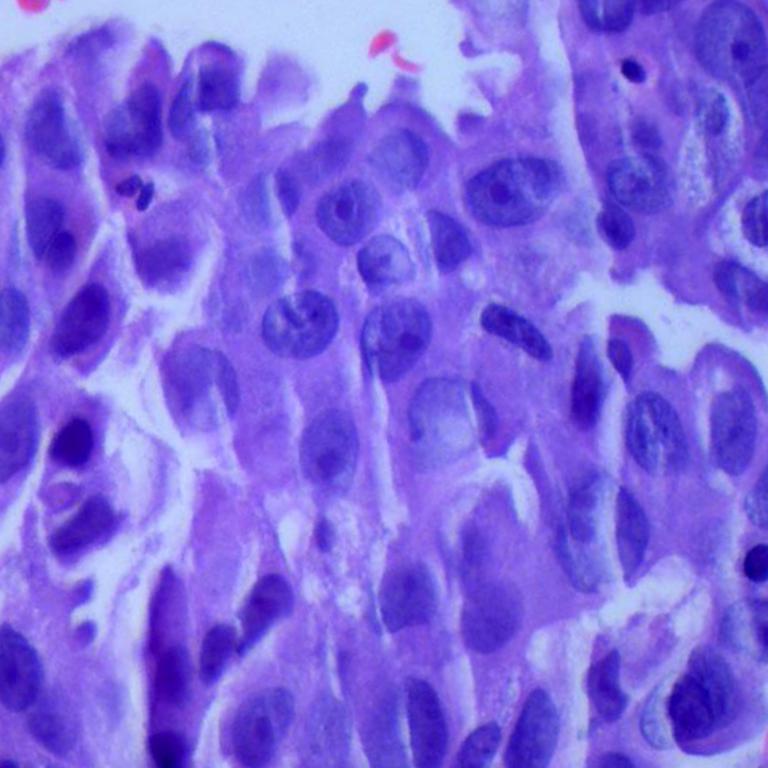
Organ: lung
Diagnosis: adenocarcinomas